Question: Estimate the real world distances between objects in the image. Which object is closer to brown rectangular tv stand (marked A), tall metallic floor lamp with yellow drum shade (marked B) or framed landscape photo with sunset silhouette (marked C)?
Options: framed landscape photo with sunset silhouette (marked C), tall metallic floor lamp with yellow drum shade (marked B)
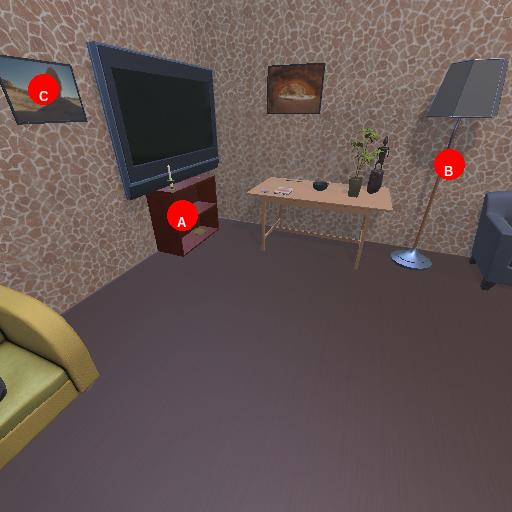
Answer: framed landscape photo with sunset silhouette (marked C)